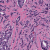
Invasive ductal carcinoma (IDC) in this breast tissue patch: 1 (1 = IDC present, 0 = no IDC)